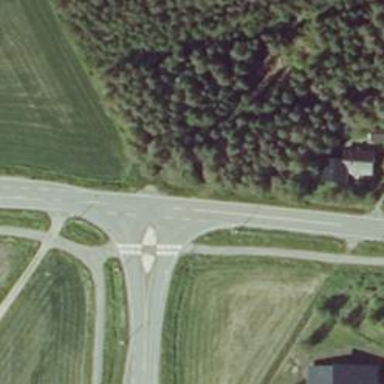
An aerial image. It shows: Island crossing on the road.